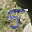
Label: 5